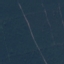
Land use / land cover: Forest